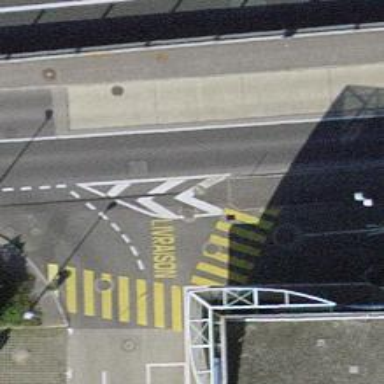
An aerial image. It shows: Uncontrolled zebra crossing.